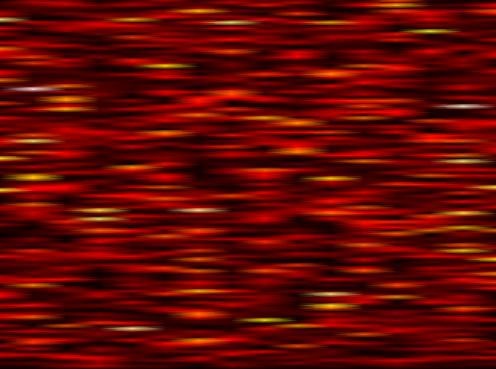
Label: UFMC